Question: Running <URL> below and getting the output at bottom. Column with added manually to provide desired output of column which produces wrong values at this moment. I would like to implement following logic.
> Pseudo; - - - -
<URL>
# XML
'''
<?xml version="1.0" encoding="UTF-8"?>
<?xml-stylesheet type="text/xsl" href="test.xsl" ?>
<root>
<E2ETraceEvent xmlns="http://schemas.microsoft.com/2004/06/E2ETraceEvent">
<System xmlns="http://schemas.microsoft.com/2004/06/windows/eventlog/system">
<SubType Name="Information">0</SubType>
<Correlation ActivityID="a54221e2-ad37-434a-8f0d-101f7abc2221" />
</System>
<ApplicationData>Test21</ApplicationData>
</E2ETraceEvent>
<E2ETraceEvent xmlns="http://schemas.microsoft.com/2004/06/E2ETraceEvent">
<System xmlns="http://schemas.microsoft.com/2004/06/windows/eventlog/system">
<SubType Name="Information">0</SubType>
<Correlation ActivityID="d30741c2-da73-434a-8f0d-101f7ceb2228" />
</System>
<ApplicationData>Test24</ApplicationData>
</E2ETraceEvent>
<E2ETraceEvent xmlns="http://schemas.microsoft.com/2004/06/E2ETraceEvent">
<System xmlns="http://schemas.microsoft.com/2004/06/windows/eventlog/system">
<SubType Name="Start">0</SubType>
<Correlation ActivityID="<PHONE>-0000-<PHONE>" />
</System>
<ApplicationData>Alpha</ApplicationData>
</E2ETraceEvent>
<E2ETraceEvent xmlns="http://schemas.microsoft.com/2004/06/E2ETraceEvent">
<System xmlns="http://schemas.microsoft.com/2004/06/windows/eventlog/system">
<SubType Name="Information">0</SubType>
<Correlation ActivityID="<PHONE>-0000-<PHONE>" />
</System>
<ApplicationData>Test31</ApplicationData>
</E2ETraceEvent>
<E2ETraceEvent xmlns="http://schemas.microsoft.com/2004/06/E2ETraceEvent">
<System xmlns="http://schemas.microsoft.com/2004/06/windows/eventlog/system">
<SubType Name="Verbose">0</SubType>
<Correlation ActivityID="3b081a36-43d5-4ecc-b381-628c33316205" />
</System>
<ApplicationData>Test51</ApplicationData>
</E2ETraceEvent>
<E2ETraceEvent xmlns="http://schemas.microsoft.com/2004/06/E2ETraceEvent">
<System xmlns="http://schemas.microsoft.com/2004/06/windows/eventlog/system">
<SubType Name="Start">0</SubType>
<Correlation ActivityID="aa5a5b9c-4b24-43af-9f49-32656385e17d" />
</System>
<ApplicationData>Bravo</ApplicationData>
</E2ETraceEvent>
<E2ETraceEvent xmlns="http://schemas.microsoft.com/2004/06/E2ETraceEvent">
<System xmlns="http://schemas.microsoft.com/2004/06/windows/eventlog/system">
<SubType Name="Start">0</SubType>
<Correlation ActivityID="d30741c2-da73-434a-8f0d-101f7ceb2228" />
</System>
<ApplicationData>Charlie</ApplicationData>
</E2ETraceEvent>
<E2ETraceEvent xmlns="http://schemas.microsoft.com/2004/06/E2ETraceEvent">
<System xmlns="http://schemas.microsoft.com/2004/06/windows/eventlog/system">
<SubType Name="Error">0</SubType>
<Correlation ActivityID="aa5a5b9c-4b24-43af-9f49-32656385e17d" />
</System>
<ApplicationData>Test71</ApplicationData>
</E2ETraceEvent>
<E2ETraceEvent xmlns="http://schemas.microsoft.com/2004/06/E2ETraceEvent">
<System xmlns="http://schemas.microsoft.com/2004/06/windows/eventlog/system">
<SubType Name="Transfer">0</SubType>
<Correlation ActivityID="<PHONE>-0000-<PHONE>" />
</System>
<ApplicationData>Test41</ApplicationData>
</E2ETraceEvent>
</root>
'''
# XSLT
'''
<?xml version="1.0" encoding="utf-8"?>
<xsl:stylesheet version="1.0" xmlns:xsl="http://www.w3.org/1999/XSL/Transform"
xmlns:te="http://schemas.microsoft.com/2004/06/E2ETraceEvent"
xmlns:s="http://schemas.microsoft.com/2004/06/windows/eventlog/system"
xmlns:sd="http://schemas.microsoft.com/2004/08/System.Diagnostics"
xmlns:tr="http://schemas.microsoft.com/2004/10/E2ETraceEvent/TraceRecord"
exclude-result-prefixes="te s sd tr">
<xsl:output method="html" indent="no"/>
<xsl:template match="/">
<html>
<head>
</head>
<body>
<div>
<div>
<table>
<thead>
<tr>
<th>Description</th>
<th>Level</th>
<th>Activity Name</th>
<th>Activity ID</th>
</tr>
</thead>
<tbody>
<xsl:for-each select="//te:E2ETraceEvent">
<xsl:variable name="level">
<xsl:value-of select=".//s:SubType/@Name"/>
</xsl:variable>
<xsl:variable name="description">
<xsl:value-of select=".//te:ApplicationData/text()"/>
</xsl:variable>
<tr>
<!-- APPLICATION DATA -->
<td>
<xsl:value-of select="$description"/>
</td>
<!-- LEVEL -->
<td>
<xsl:value-of select="$level"/>
</td>
<!-- ACTIVITY NAME -->
<td>
<xsl:value-of select="((. | preceding-sibling::te:E2ETraceEvent)[s:System/s:SubType/@Name='Start'])[last()]/te:ApplicationData"/>
</td>
<!-- ACTIVITY ID -->
<td>
<xsl:value-of select=".//s:Correlation/@ActivityID"/>
</td>
</tr>
</xsl:for-each>
</tbody>
</table>
</div>
</div>
</body>
</html>
</xsl:template>
</xsl:stylesheet>
'''
# OUTPUT

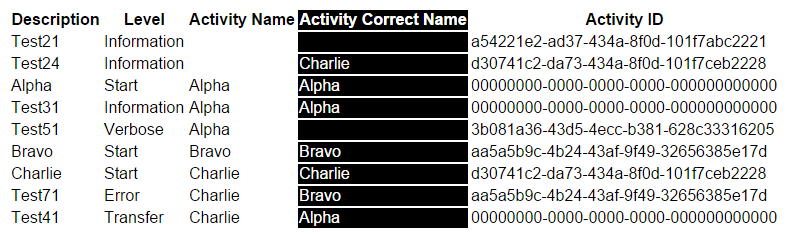
Answer: Your pseudocode is a bit cryptic (like there no ). Besides, XSLT doesn't work that way. In XSLT, a lookup is accomplished using a <URL>.
Try adding this to the top level of your stylesheet:
'''
<xsl:key name="start" match="te:E2ETraceEvent[s:System/s:SubType/@Name='Start']" use="s:System/s:Correlation/@ActivityID" />
'''
and then add this column to your table:
'''
<td>
<xsl:value-of select="key('start', s:System/s:Correlation/@ActivityID)/te:ApplicationData"/>
</td>
'''